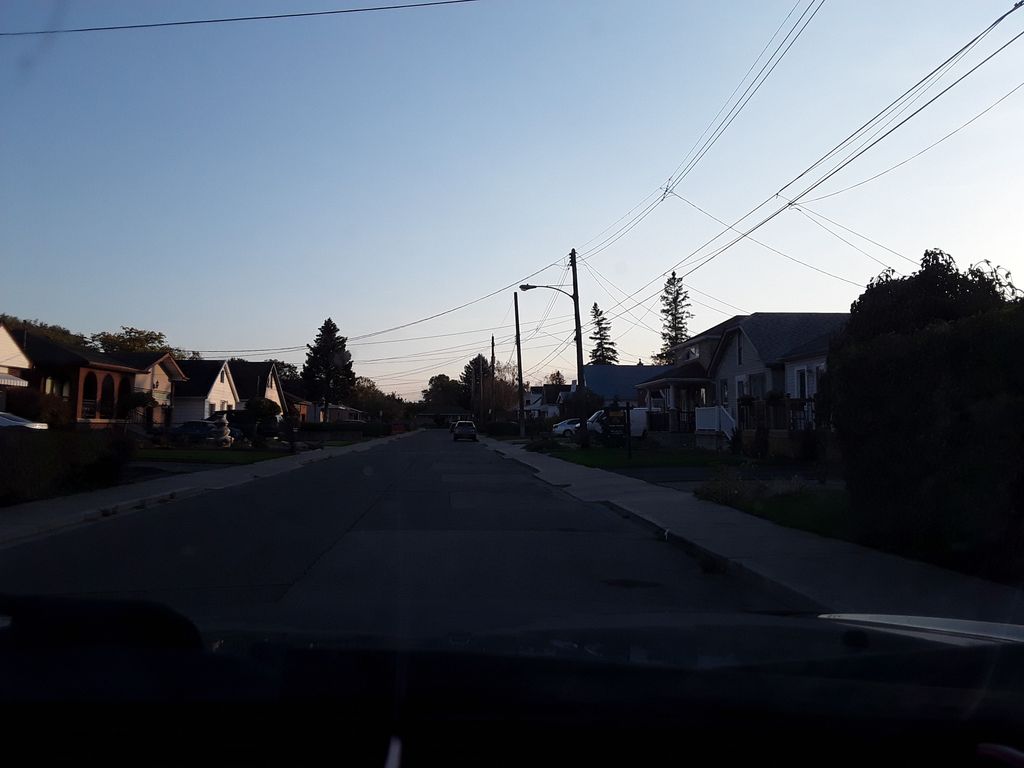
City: hamilton